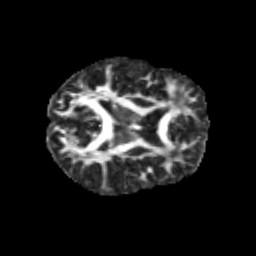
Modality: FA
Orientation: axial
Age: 12
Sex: female
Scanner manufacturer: siemens
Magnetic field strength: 3 T
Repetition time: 3.8 s
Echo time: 0.07 s